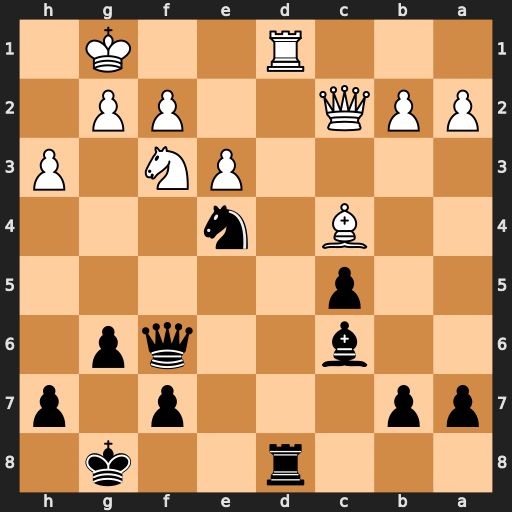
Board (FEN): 3r2k1/pp3p1p/2b2qp1/2p5/2B1n3/4PN1P/PPQ2PP1/3R2K1
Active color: b
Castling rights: -
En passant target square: -
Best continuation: Rxd1+ Qxd1 Qxb2 Qd8+ Kg7